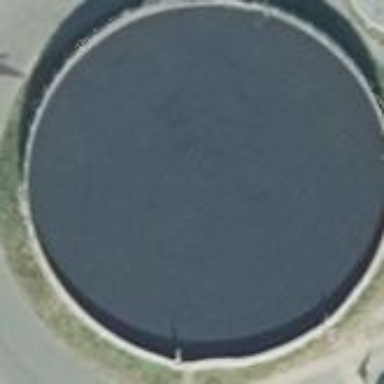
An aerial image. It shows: Building with storage tank.